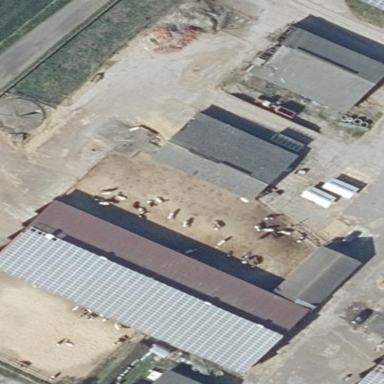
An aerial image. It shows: Solar photovoltaic panel generator located in farm auxiliary building. The generator provides electricity through small installation.